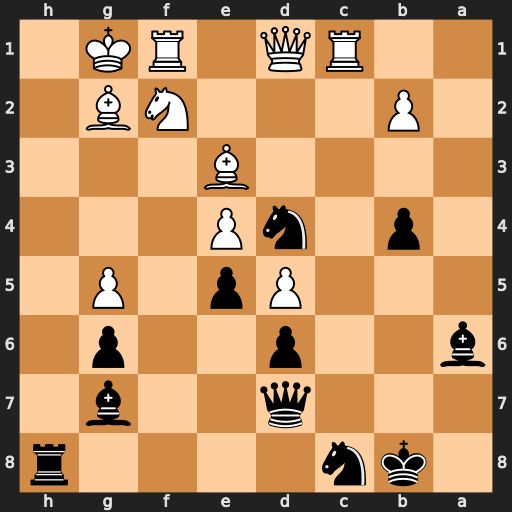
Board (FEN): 1kn4r/3q2b1/b2p2p1/3Pp1P1/1p1nP3/4B3/1P3NB1/2RQ1RK1
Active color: b
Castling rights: -
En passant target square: -
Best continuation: Ne2+ Qxe2 Bxe2